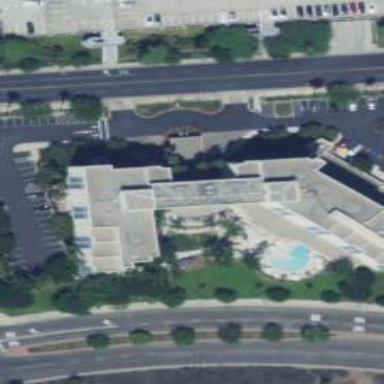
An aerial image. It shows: Hotel building.